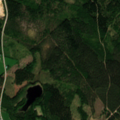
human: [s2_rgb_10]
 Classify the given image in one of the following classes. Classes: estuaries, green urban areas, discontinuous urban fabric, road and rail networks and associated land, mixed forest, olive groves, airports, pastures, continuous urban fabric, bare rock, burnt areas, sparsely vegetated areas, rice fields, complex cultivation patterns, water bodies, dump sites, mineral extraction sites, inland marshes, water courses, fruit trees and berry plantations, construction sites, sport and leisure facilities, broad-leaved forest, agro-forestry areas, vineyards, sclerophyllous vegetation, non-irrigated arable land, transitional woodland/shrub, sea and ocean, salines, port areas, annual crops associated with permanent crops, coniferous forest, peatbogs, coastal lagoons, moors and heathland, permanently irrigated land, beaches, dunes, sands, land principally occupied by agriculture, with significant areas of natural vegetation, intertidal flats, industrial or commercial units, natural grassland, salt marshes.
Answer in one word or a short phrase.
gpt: coniferous forest, mixed forest, transitional woodland/shrub